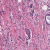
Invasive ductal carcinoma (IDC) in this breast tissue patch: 1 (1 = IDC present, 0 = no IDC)